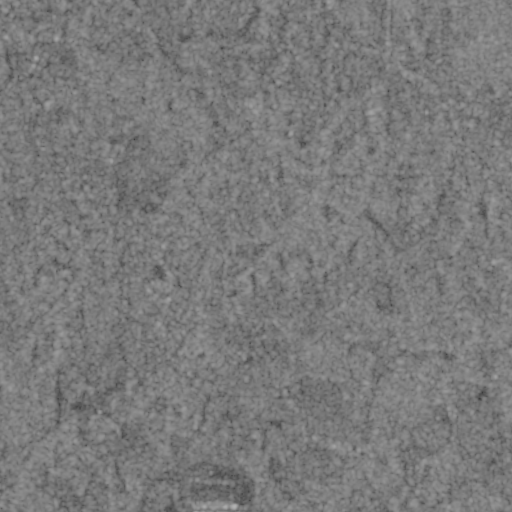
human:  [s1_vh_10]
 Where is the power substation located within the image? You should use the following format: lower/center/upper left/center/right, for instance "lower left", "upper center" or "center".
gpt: The power substation is located in the upper right of the image.
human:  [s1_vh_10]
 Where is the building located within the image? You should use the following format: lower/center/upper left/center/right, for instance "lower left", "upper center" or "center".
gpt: The building is located in the lower right of the image.
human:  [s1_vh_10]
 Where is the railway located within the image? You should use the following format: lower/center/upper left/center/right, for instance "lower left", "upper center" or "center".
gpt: The railway is located in the upper right of the image.
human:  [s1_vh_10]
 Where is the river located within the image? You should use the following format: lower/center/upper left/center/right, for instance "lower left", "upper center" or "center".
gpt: The river is located in the upper right of the image.
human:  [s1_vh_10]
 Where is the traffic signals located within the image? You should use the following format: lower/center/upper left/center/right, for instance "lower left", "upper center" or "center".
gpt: The traffic signals is located in the lower left of the image.
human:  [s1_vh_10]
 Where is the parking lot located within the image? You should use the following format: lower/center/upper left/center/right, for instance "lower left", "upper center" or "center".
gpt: There is no parking lot in the image.

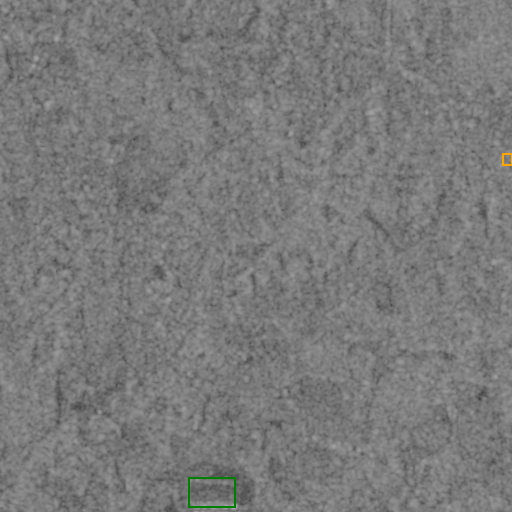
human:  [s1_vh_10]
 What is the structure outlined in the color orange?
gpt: The structure outlined in orange is a power substation.
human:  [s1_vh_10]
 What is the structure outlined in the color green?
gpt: The structure outlined in green is a building.
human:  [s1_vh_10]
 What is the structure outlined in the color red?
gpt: There is no red outline.